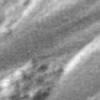
Label: change